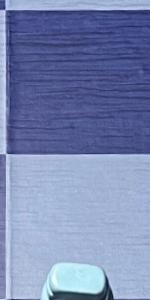
Label: Empty